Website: lowes
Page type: billing-address
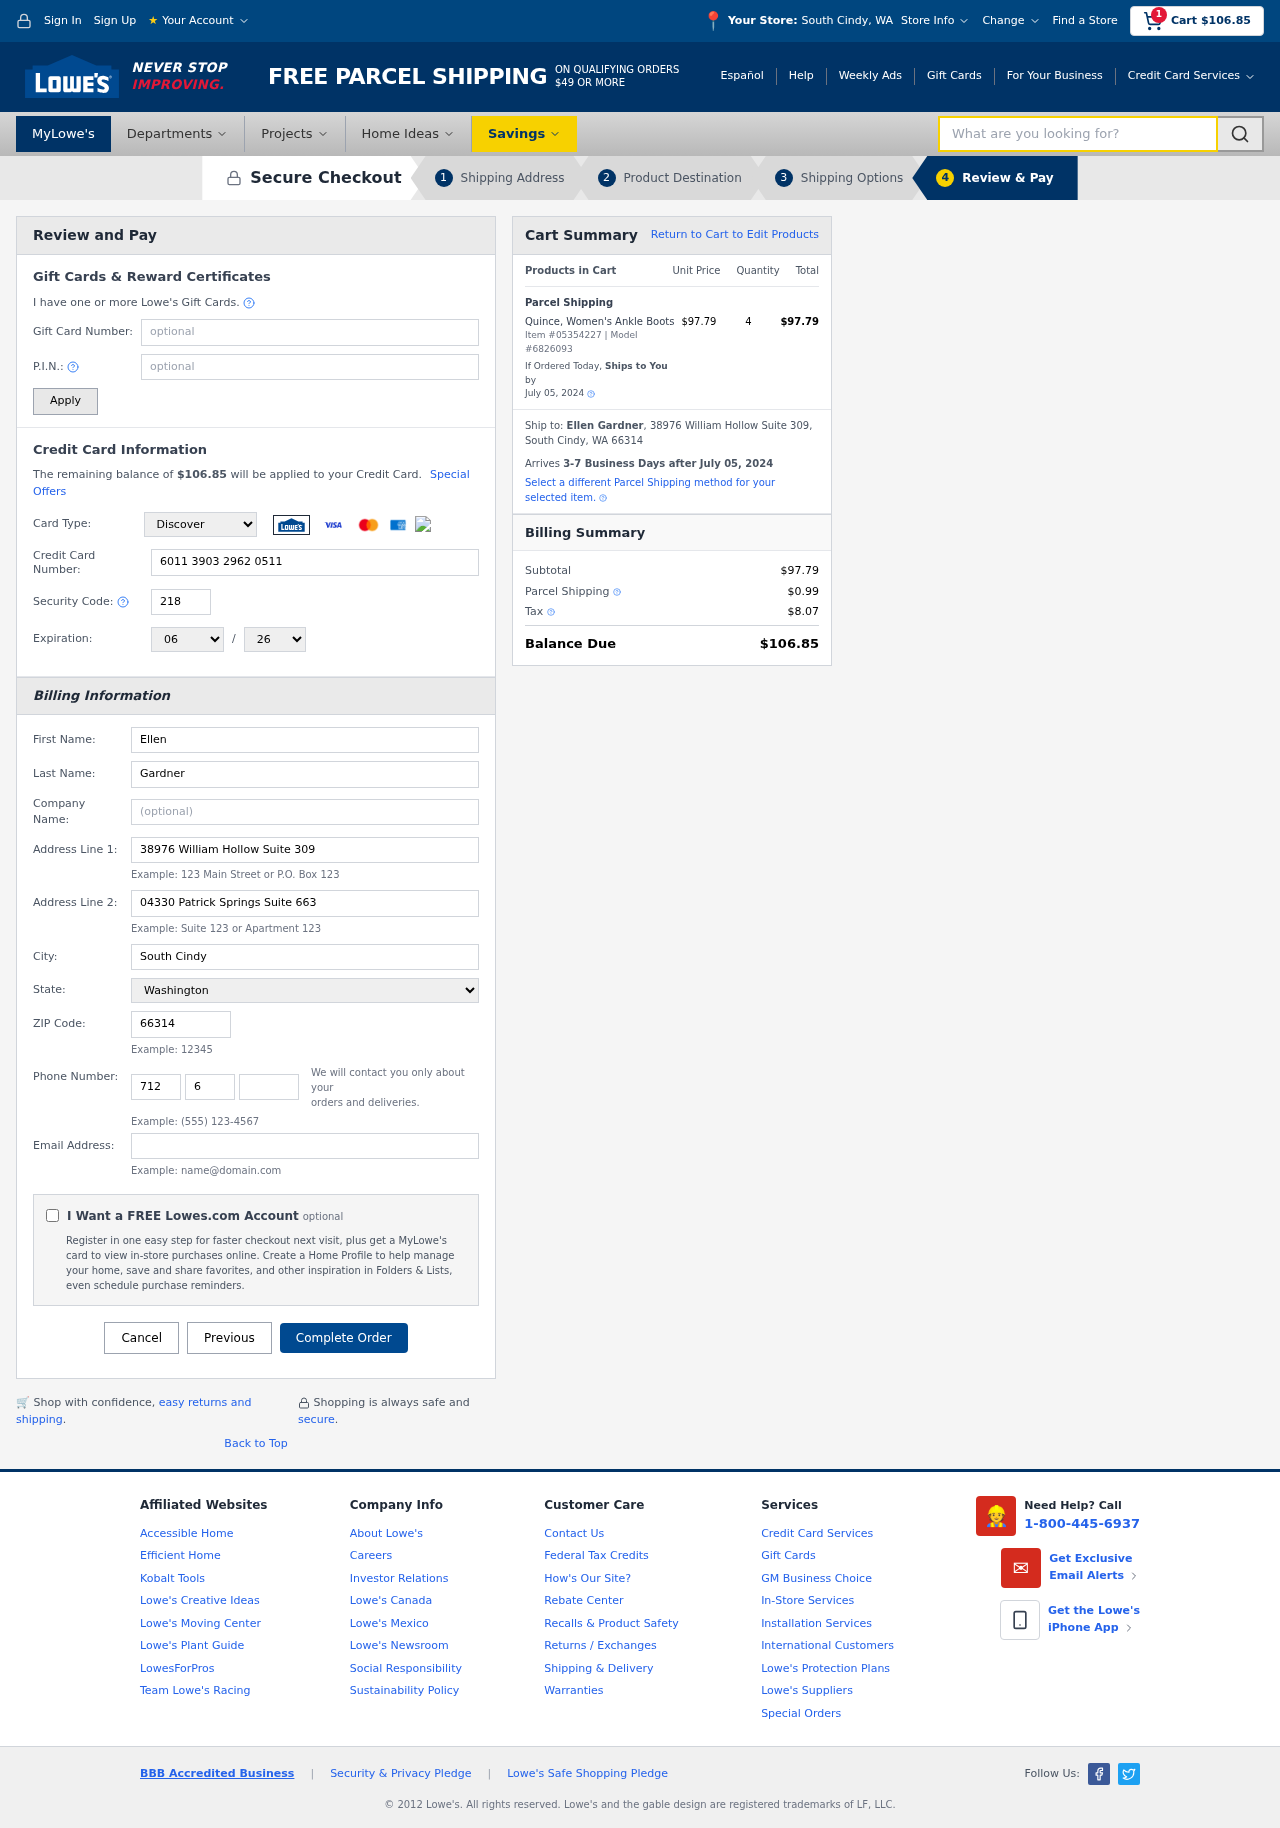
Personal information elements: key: PII_CARD_CVV
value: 218
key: PII_CARD_EXPIRY_MONTH
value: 06
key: PII_CARD_EXPIRY_YEAR
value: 26
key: PII_CARD_NUMBER
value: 6011 3903 2962 0511
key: PII_CARD_TYPE
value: Discover
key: PII_CITY
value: South Cindy
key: PII_CITY_STATE
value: South Cindy, WA
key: PII_EMAIL
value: egardner@yahoo.com
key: PII_FIRSTNAME
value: Ellen
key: PII_FULLNAME
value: Ellen Gardner
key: PII_LASTNAME
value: Gardner
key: PII_PHONE_AREA
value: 712
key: PII_PHONE_PREFIX
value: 698
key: PII_PHONE_SUFFIX
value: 5094
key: PII_POSTCODE
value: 66314
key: PII_STATE
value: Washington
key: PII_STREET
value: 38976 William Hollow Suite 309
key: PII_STREET2
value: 04330 Patrick Springs Suite 663
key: PII_CITY_STATE_ZIP
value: South Cindy, WA 66314
Product elements: key: PRODUCT1_NAME
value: Quince, Women's Ankle Boots
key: PRODUCT1_PRICE
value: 97.79
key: PRODUCT1_QUANTITY
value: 4
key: PRODUCT_ITEM_NUMBER
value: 05354227
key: PRODUCT_MODEL_NUMBER
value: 6826093
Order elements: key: ORDER_SUBTOTAL
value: $106.85
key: ORDER_TOTAL
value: $106.85
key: ORDER_SHIPPING_DATE
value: July 05, 2024
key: ORDER_SUBTOTAL
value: $97.79
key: ORDER_DELIVERY_DATE
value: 3-7 Business Days after July 05, 2024
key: ORDER_SHIPPING_DATE2
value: July 05, 2024
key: ORDER_SUBTOTAL2
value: $97.79
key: ORDER_SHIPPING_COST
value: $0.99
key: ORDER_TAX
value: $8.07
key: ORDER_TOTAL2
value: $106.85
Search elements: key: HEADER_SEARCH
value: What are you looking for?